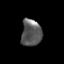
Tissue: prostate
Cell type: T cells
Senescence score: 0.3077
Nuclear area (px): 525
Mean DAPI intensity: 92.562